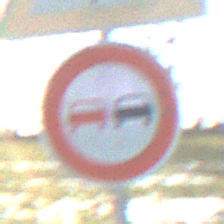
Verkehrszeichen: Ueberholverbot
Zusatzzeichen oben: ReiterRechts
Umgebung: Outdoor, Nature
Tageszeit: MorningAfternoon
Wetter: Clear
Licht: Natural
Jahreszeit: Winter
Kontrast: HighContrast